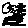
Label: moon